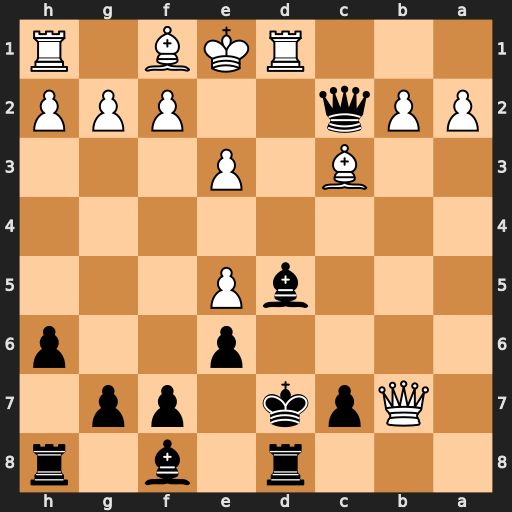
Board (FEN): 3r1b1r/1Qpk1pp1/4p2p/3bP3/8/2B1P3/PPq2PPP/3RKB1R
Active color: b
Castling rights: K
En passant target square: -
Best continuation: Qxd1+ Kxd1 Bxb7